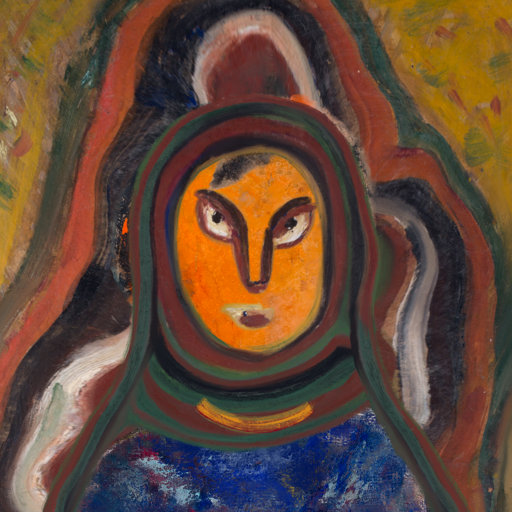
Background: AfterRaid, Head And Neck Front: Hypocrite, Face Front: After_Raid, Bust: Irani, Hair Front: Childish, Head Accessory: After_Raid_Scarf, Second Necklace: Blank, Necklace: Mother_And_Son_Son, Baby: Blank